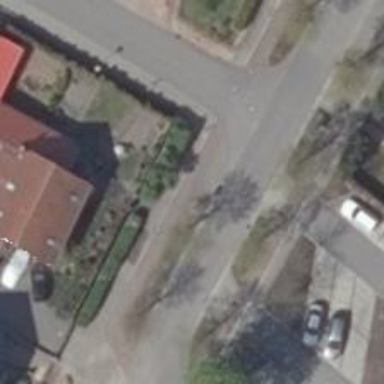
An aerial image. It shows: Residential road with asphalt surface and dedicated cycle track.